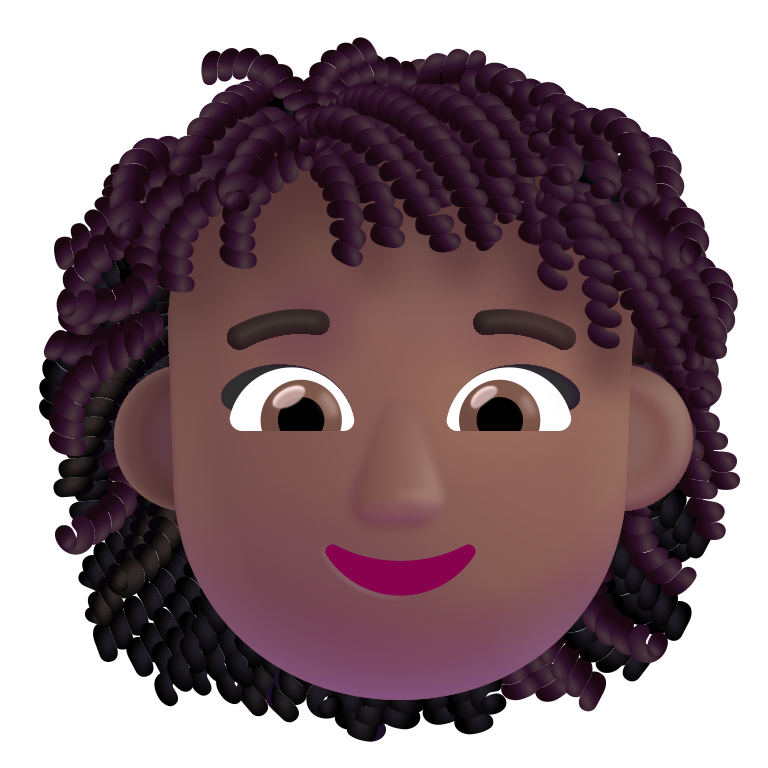
woman curly hair color  dark